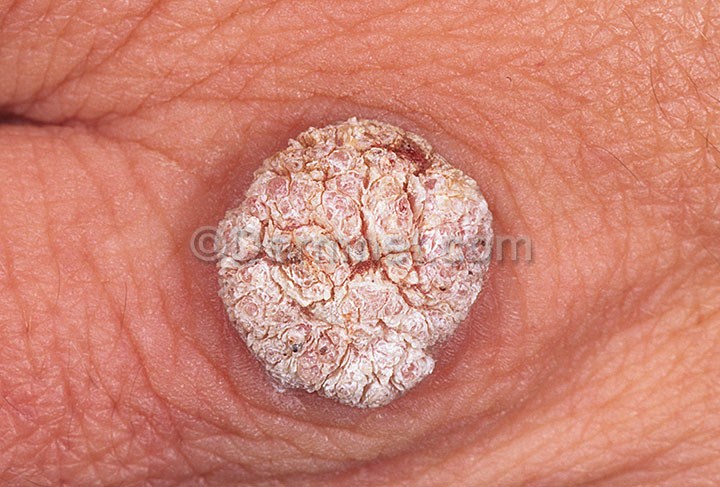
Disease: Warts Molluscum and other Viral Infections